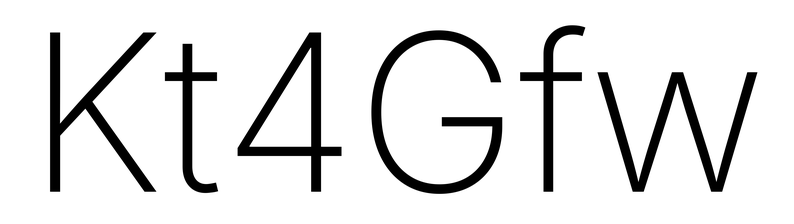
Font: Inter_ExtraLight